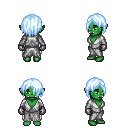
a pixel art fantasy rpg character, female body template, orc, green skin, white robe, white pants, white cyan bangs hairstyle, metal gloves, four views (front, back, left, right), 2x2 character sprite sheet, small pixel art, hard edges, no anti-aliasing